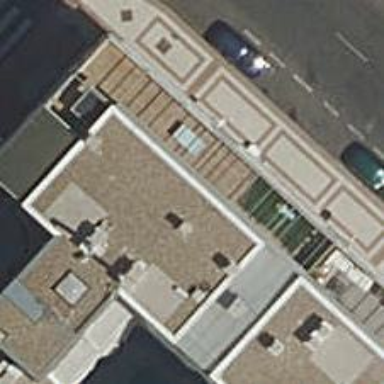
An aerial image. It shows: Café.